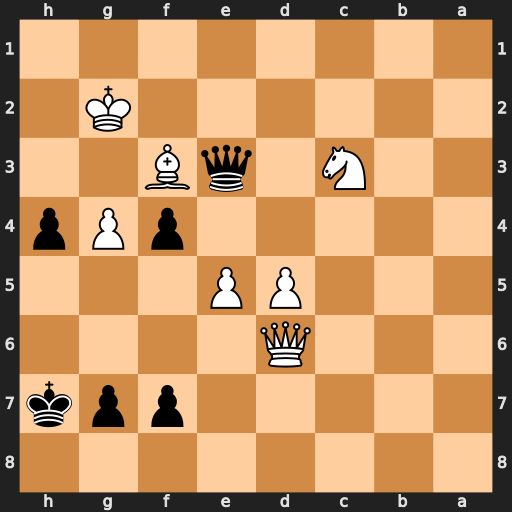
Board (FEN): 8/5ppk/3Q4/3PP3/5pPp/2N1qB2/6K1/8
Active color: b
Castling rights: -
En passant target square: -
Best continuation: h3+ Kxh3 Qxf3+ Kh4 Qxc3 Qd7 Qe1+ Kg5 Qxe5+ Qf5+ Qxf5+ gxf5 f3